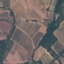
Label: PermanentCrop